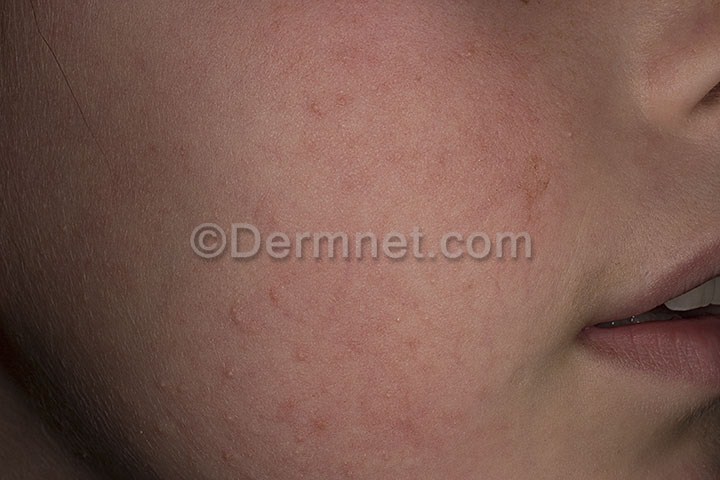
Disease: Atopic Dermatitis Photos